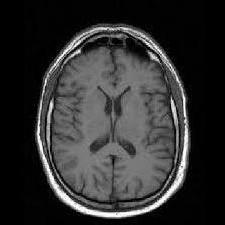
Label: notumor